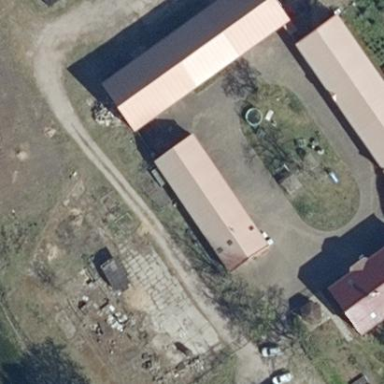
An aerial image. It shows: Gabled roof on farm auxiliary building.